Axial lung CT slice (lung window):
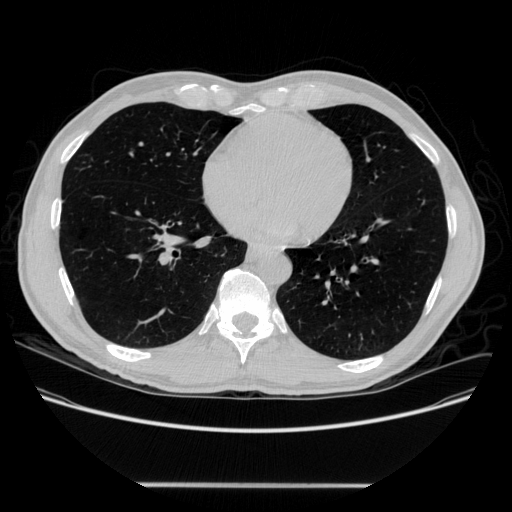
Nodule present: no